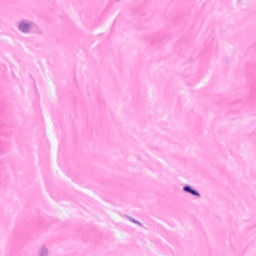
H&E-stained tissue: Breast